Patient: sex M, age 31
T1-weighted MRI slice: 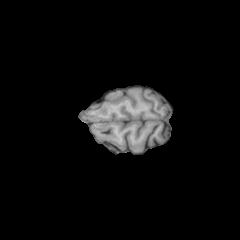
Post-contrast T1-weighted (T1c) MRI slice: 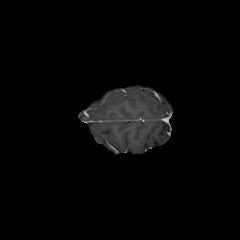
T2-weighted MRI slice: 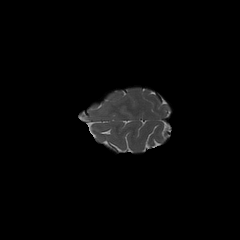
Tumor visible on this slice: no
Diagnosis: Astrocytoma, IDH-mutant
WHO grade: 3